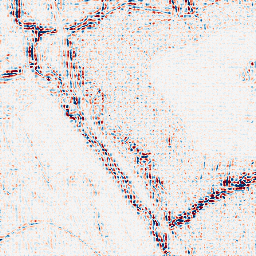
Category: wavelet
Decomposition family: wavelet_dwt
Decomposition parameters: wavelet: coif2
level: 2
Upsampling method: sinc_hamming
Upsampling parameters: scale: 8
kernel_size: 8
Upsampling scale: 8